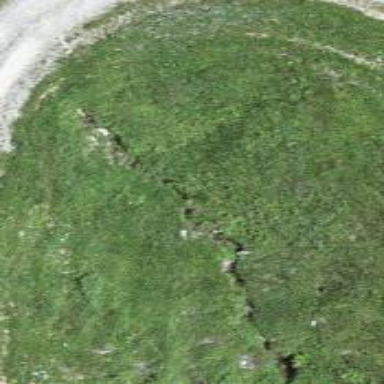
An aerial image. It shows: Culvert tunnel.